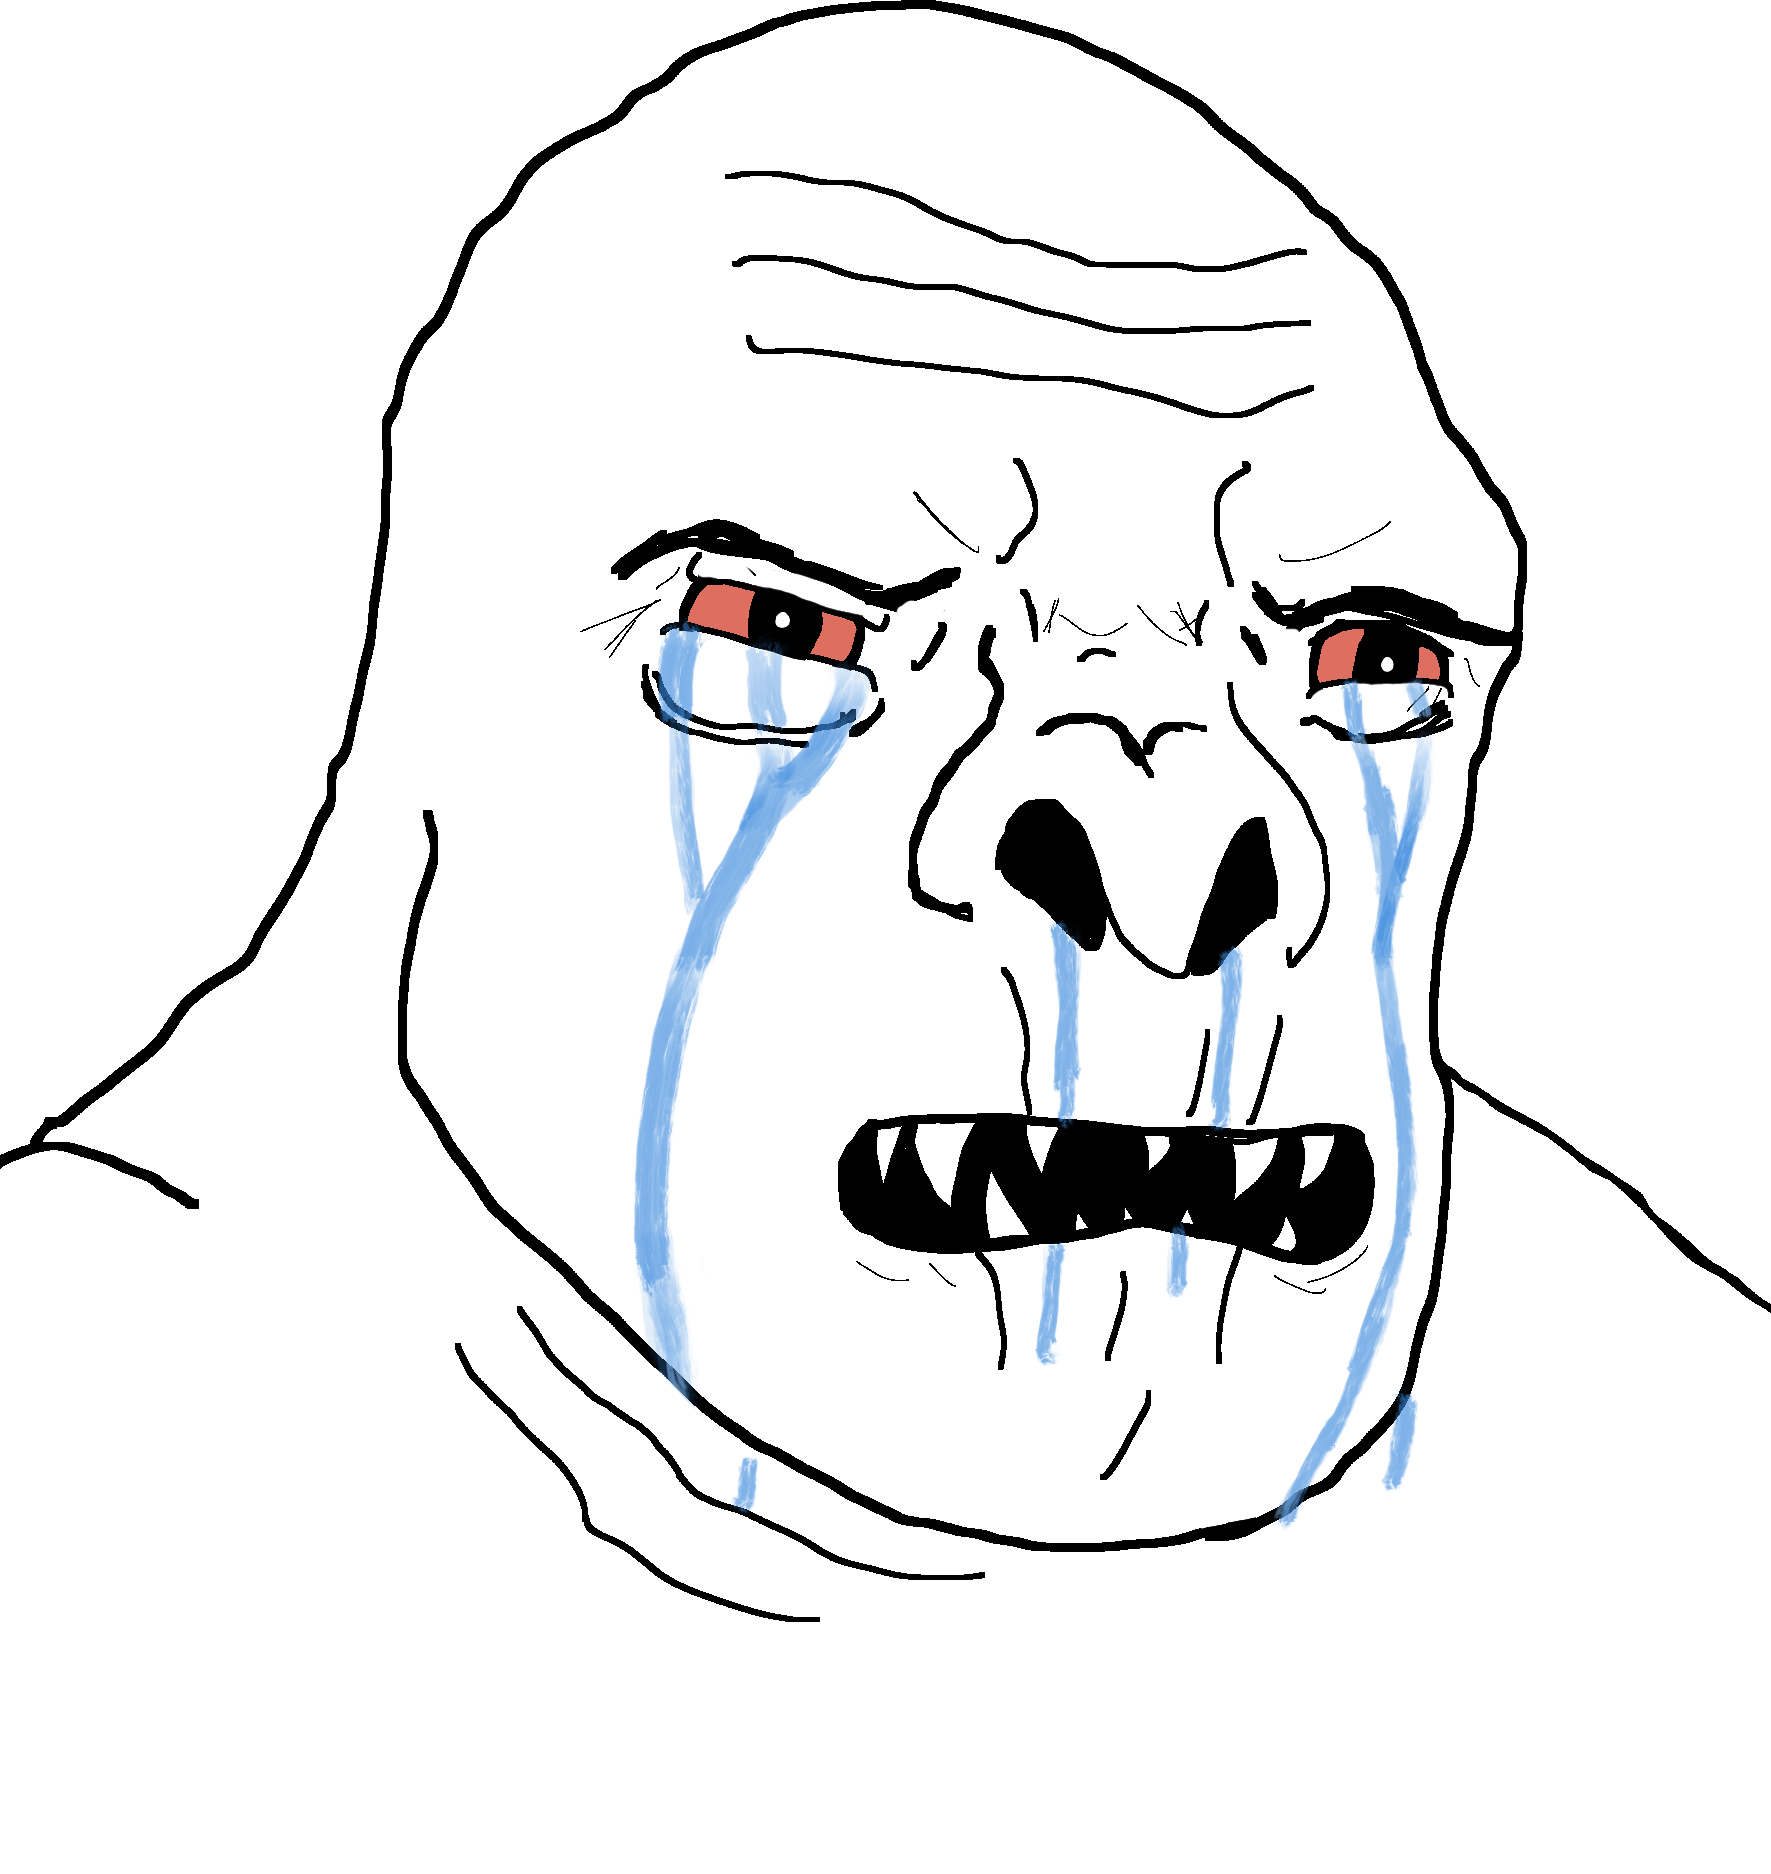
Label: 5_Craig